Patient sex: M
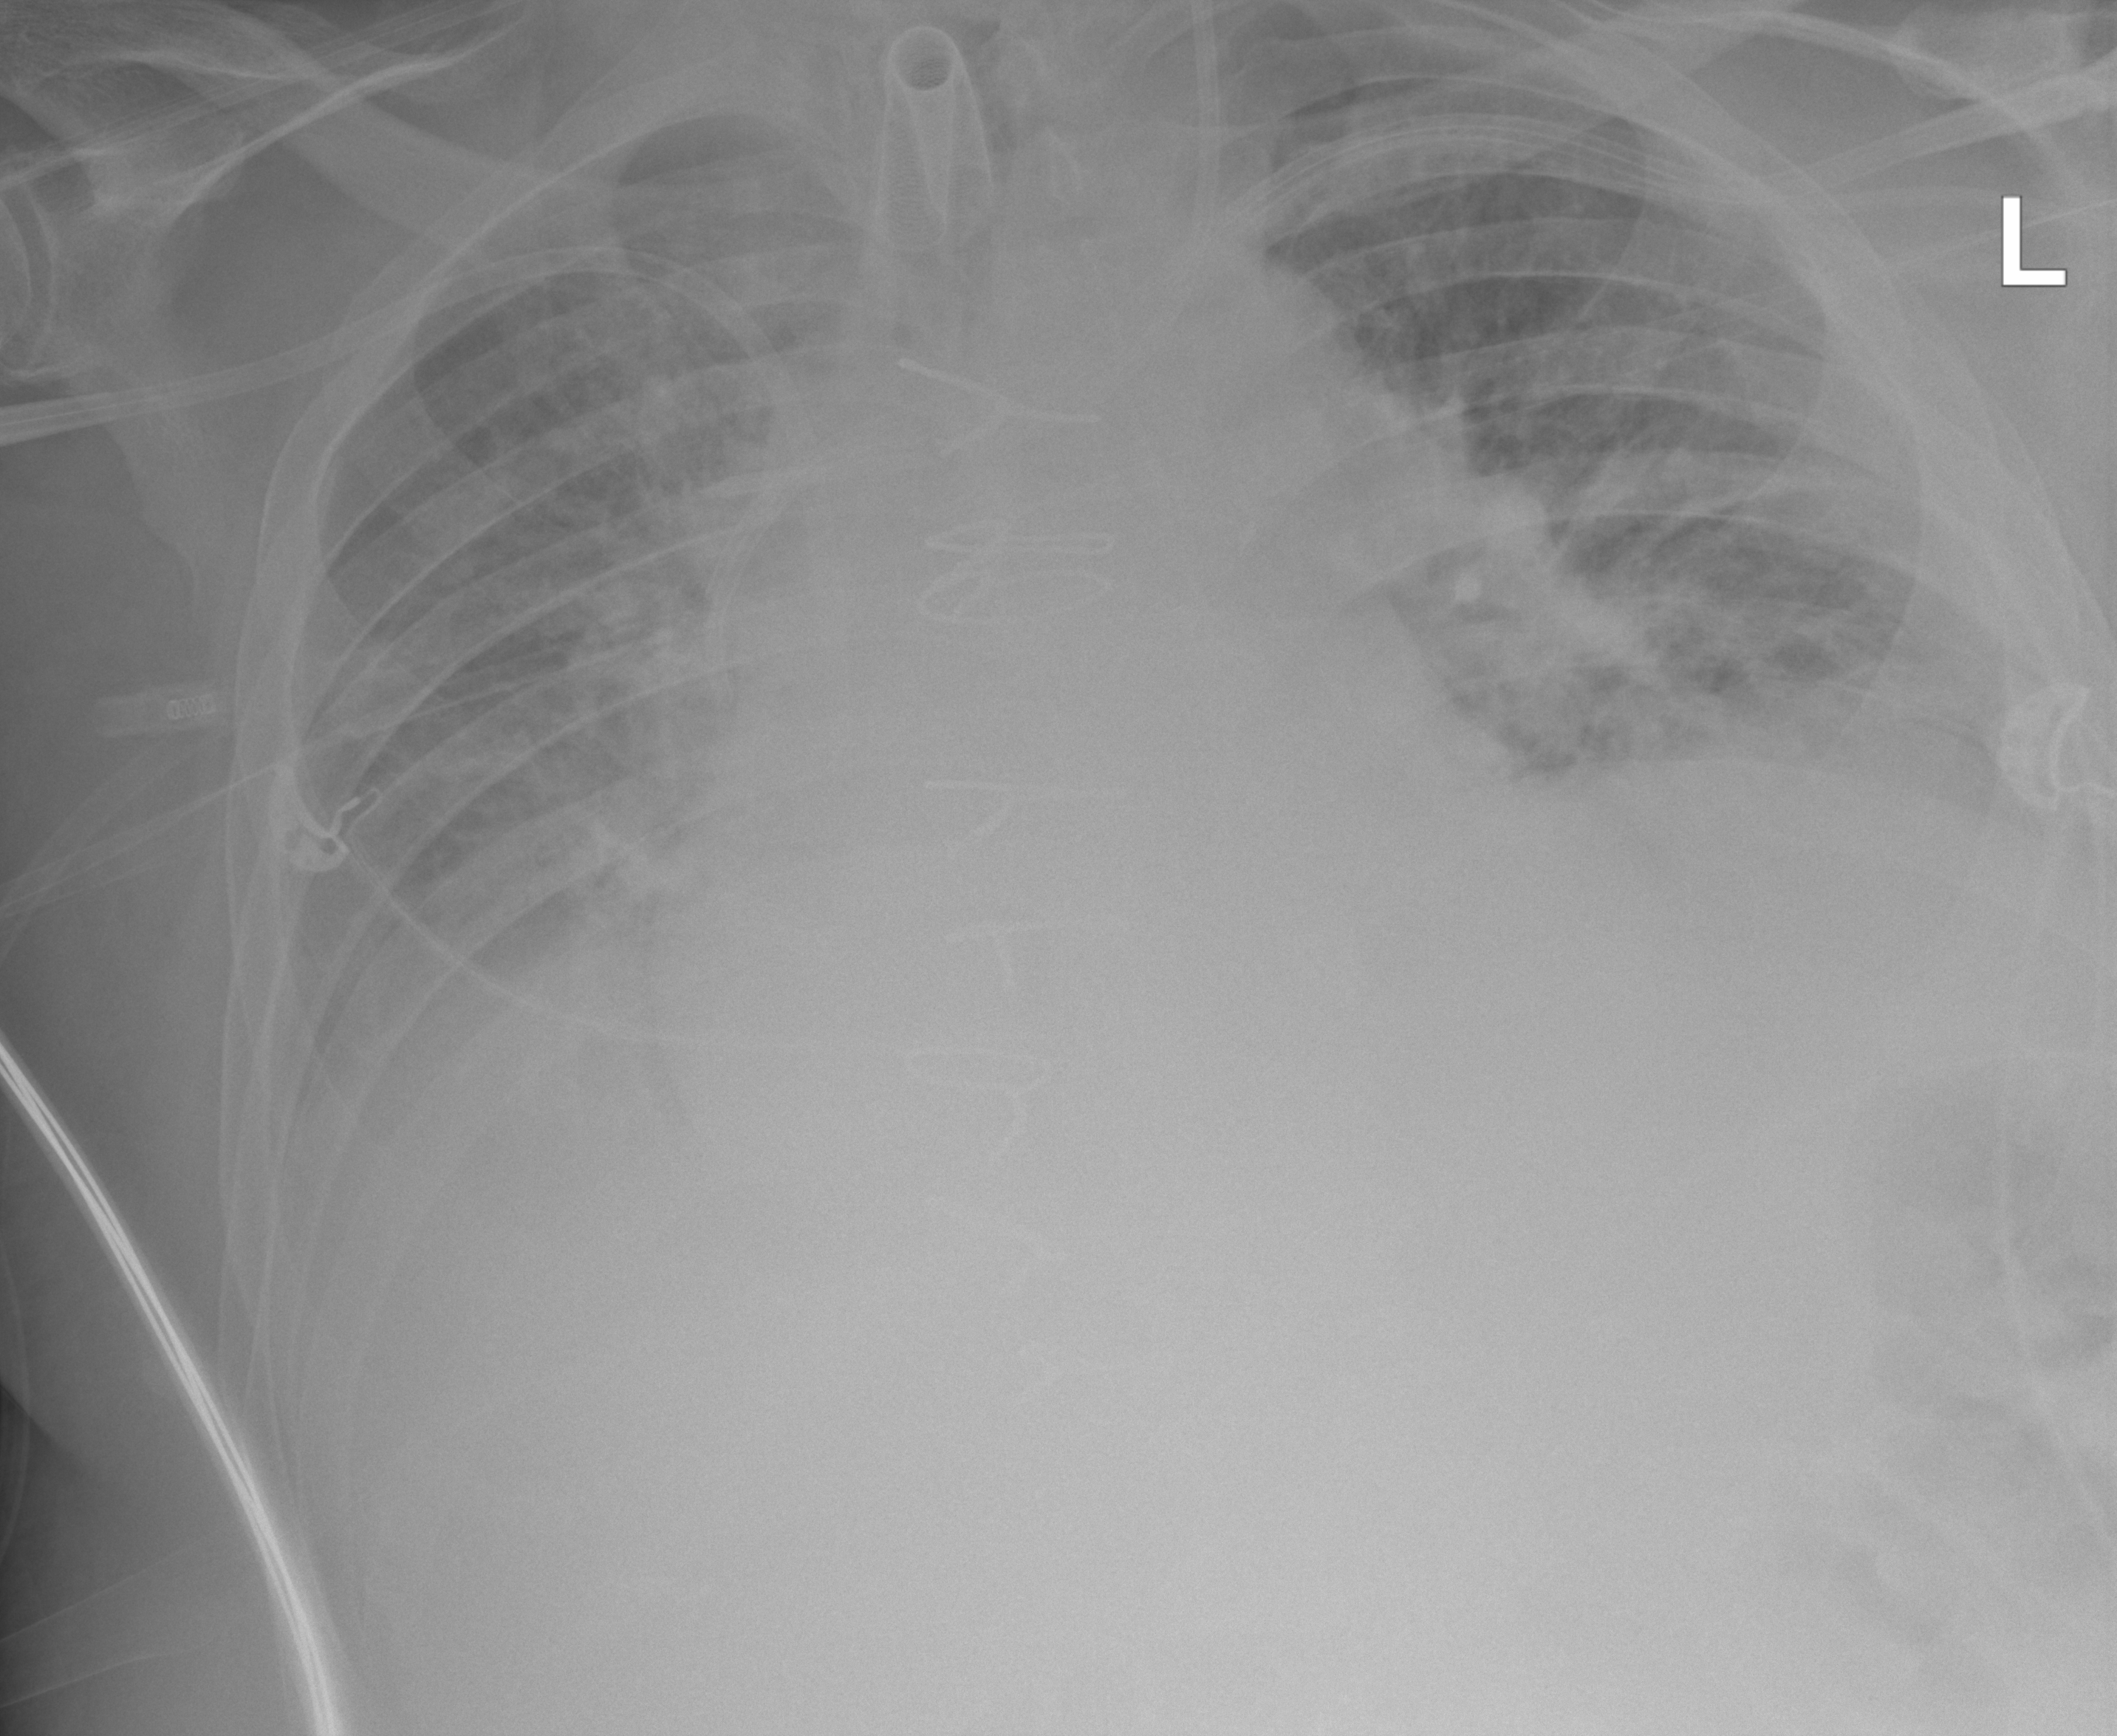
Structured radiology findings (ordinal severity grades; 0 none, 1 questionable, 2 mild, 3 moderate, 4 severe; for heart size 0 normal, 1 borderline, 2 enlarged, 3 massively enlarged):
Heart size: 2
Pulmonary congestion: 3
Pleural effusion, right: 2
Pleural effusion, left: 2
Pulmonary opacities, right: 3
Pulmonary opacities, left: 3
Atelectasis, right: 2
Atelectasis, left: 2